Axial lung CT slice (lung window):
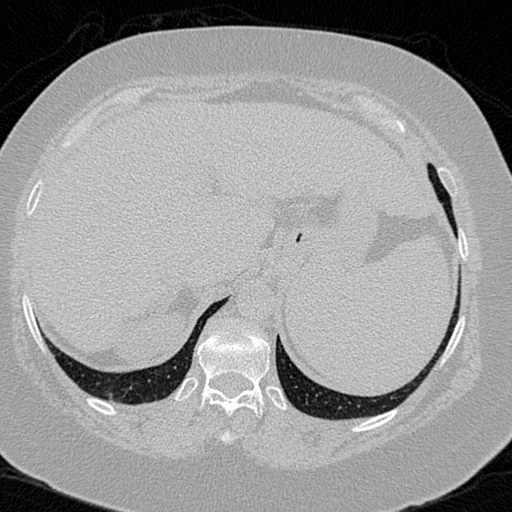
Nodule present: no